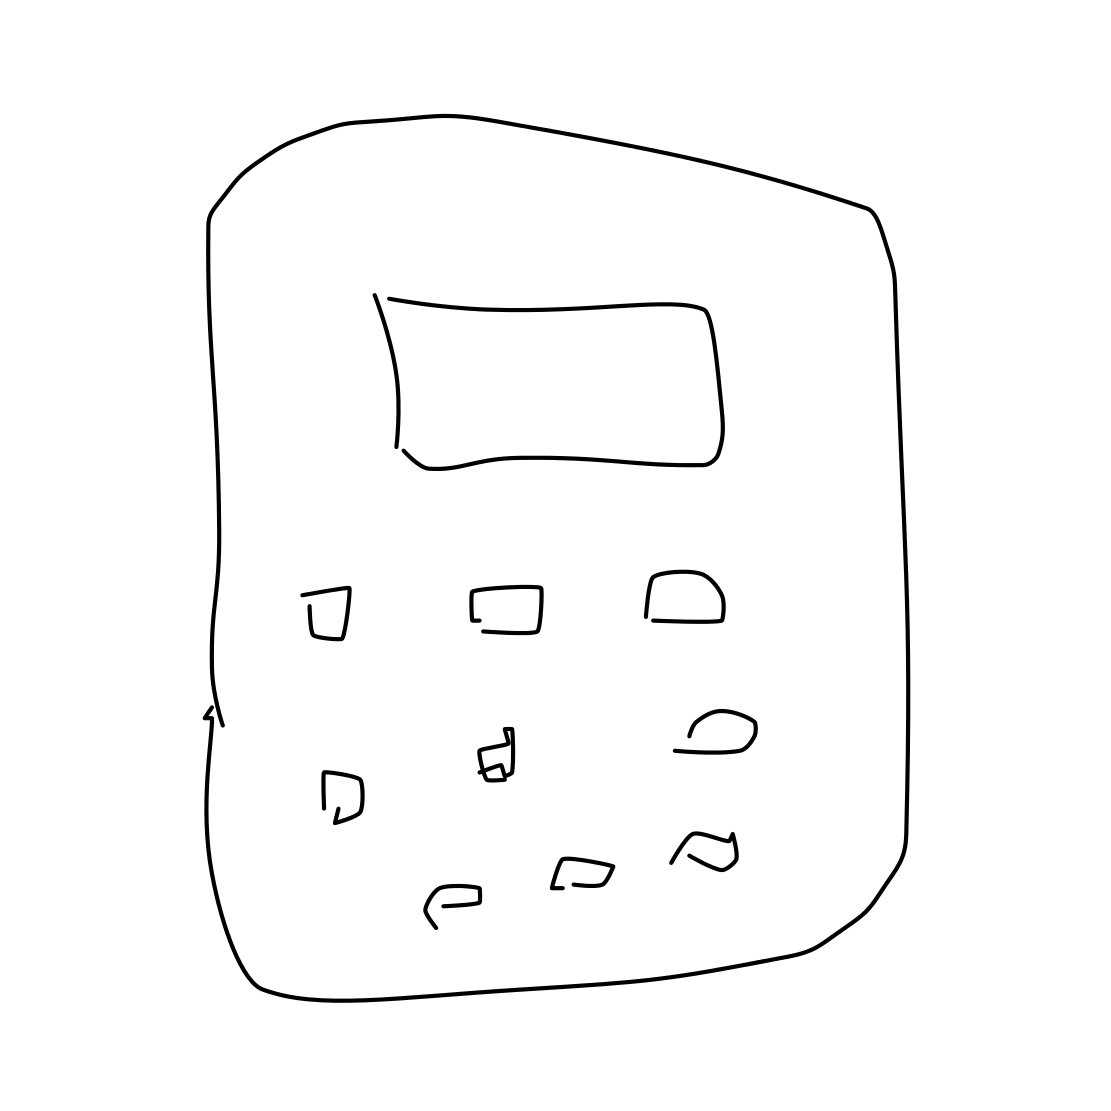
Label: cell phone